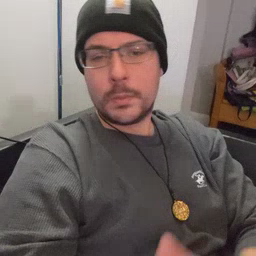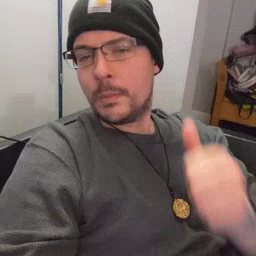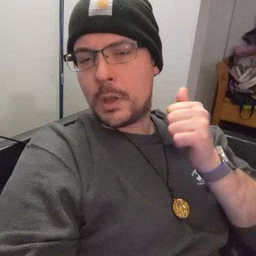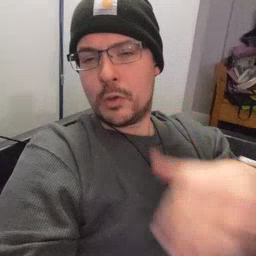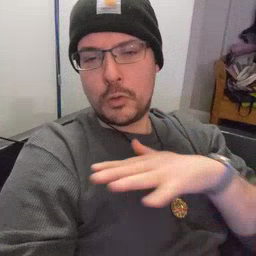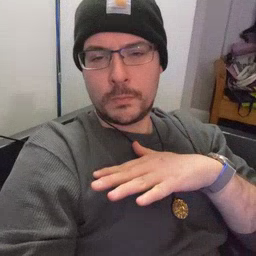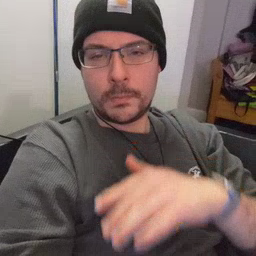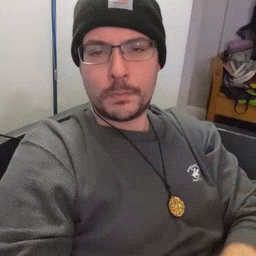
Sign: backyard